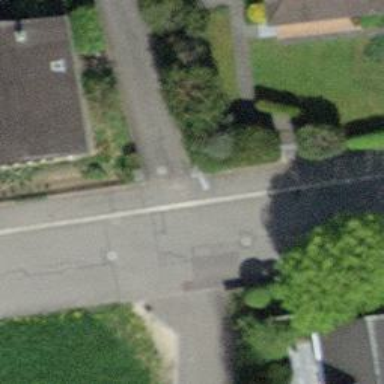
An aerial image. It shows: Residential road with asphalt surface and sidewalk on the left side.